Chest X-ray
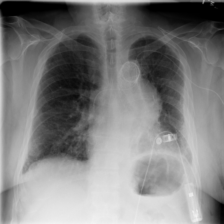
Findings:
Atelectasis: negative
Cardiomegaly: negative
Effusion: negative
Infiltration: negative
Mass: negative
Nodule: negative
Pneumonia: negative
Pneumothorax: negative
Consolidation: negative
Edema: negative
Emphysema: negative
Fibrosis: negative
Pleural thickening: positive
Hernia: negative